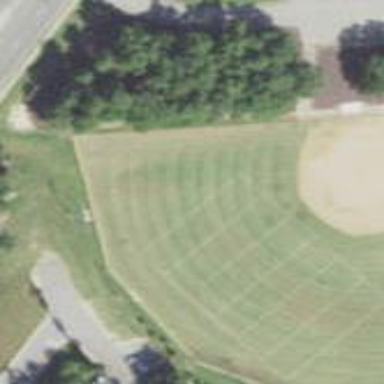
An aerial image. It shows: Baseball pitch for leisure land.